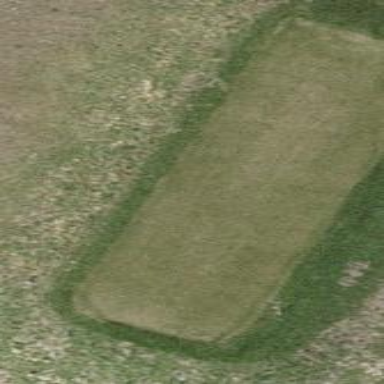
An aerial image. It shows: Grassy area designated as golf tee.